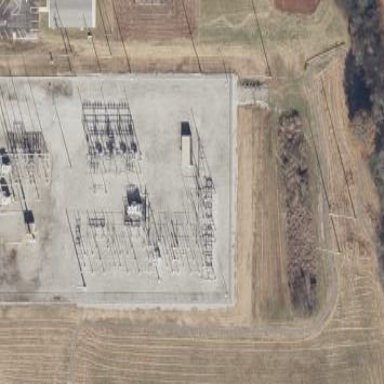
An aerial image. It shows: Distribution level power substation enclosed by fence.